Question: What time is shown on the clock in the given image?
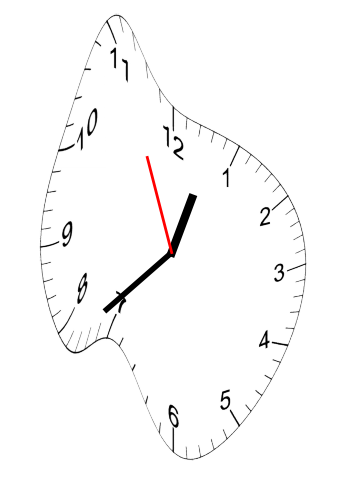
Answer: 12:37:56